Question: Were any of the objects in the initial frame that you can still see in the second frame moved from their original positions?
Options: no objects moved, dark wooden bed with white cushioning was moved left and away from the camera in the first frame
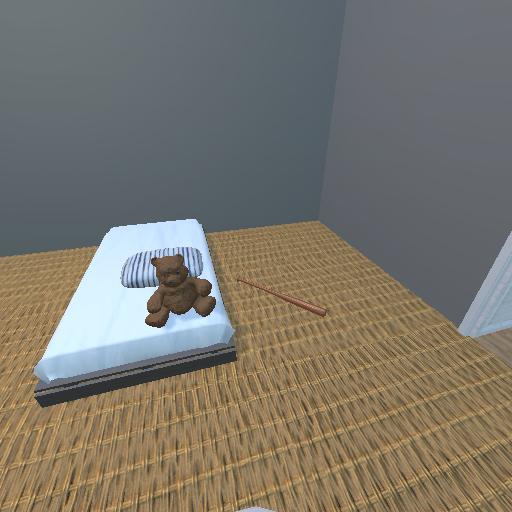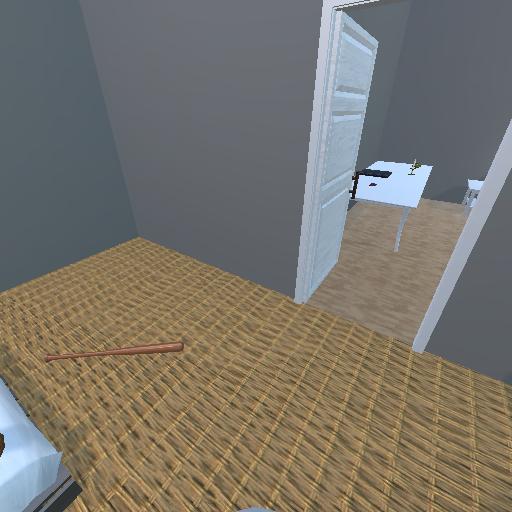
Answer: no objects moved